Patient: sex M, age 51
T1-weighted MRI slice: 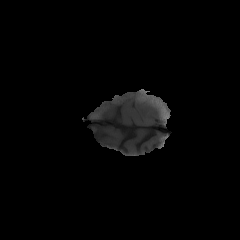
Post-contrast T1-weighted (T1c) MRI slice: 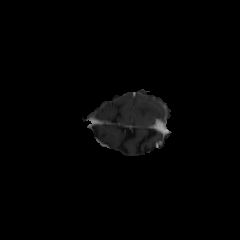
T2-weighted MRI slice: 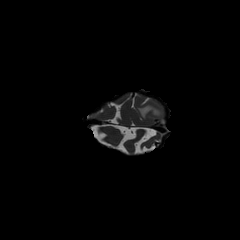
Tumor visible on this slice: yes
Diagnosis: Glioblastoma, IDH-wildtype
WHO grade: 4